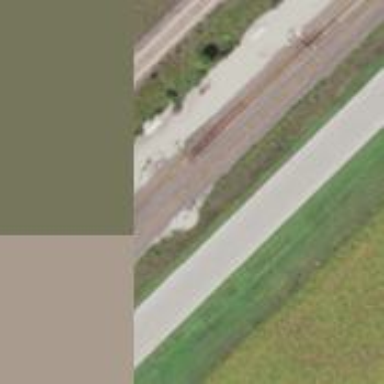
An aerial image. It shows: Railway signal.